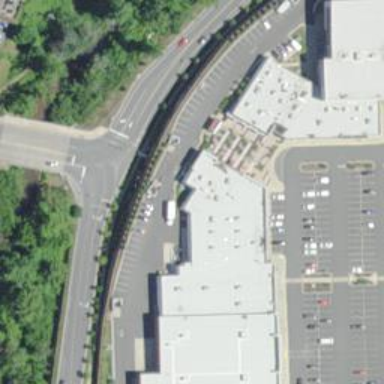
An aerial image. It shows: Retail building.